Question: I created markers on the map. When I click on them, the custom info windows are always as wide as the screen.
I tried setting 'layout_width="200dp"' but that didn't help. I also tried setting
'''
view.setLayoutParams(new LayoutParams(GetDipsFromPixel(200), GetDipsFromPixel(300)));
'''
I can set the width of the textviews by setting 'snippetUi.setWidth(GetDipsFromPixel(200));' but the layout still remains screen wide.
'''
<?xml version="1.0" encoding="utf-8"?>
<LinearLayout xmlns:android="http://schemas.android.com/apk/res/android"
android:layout_width="wrap_content"
android:layout_height="wrap_content"
android:orientation="vertical"
android:background="#FFFFFF"
android:layout_marginLeft="30dp"
android:layout_marginRight="30dp"
android:padding="10dp" >
<LinearLayout
android:layout_width="wrap_content"
android:layout_height="wrap_content"
android:orientation="horizontal"
android:background="#FFFFFF"
android:gravity="center_vertical">
<ImageView
android:id="@+id/worldmap_infowindow_profileimg"
android:layout_width="20dp"
android:layout_height="20dp"
android:src="@drawable/noimage" />
<TextView
android:id="@+id/worldmap_infowindow_username"
android:layout_width="wrap_content"
android:layout_height="wrap_content"
android:text="To do No.2."
android:textColor="#000000"
android:textSize="16sp"
android:textStyle="bold"
android:paddingLeft="5dp"/>
</LinearLayout>
<View android:id="@+id/separator"
android:background="#ababab"
android:layout_width = "fill_parent"
android:layout_marginTop="3dp"
android:layout_marginBottom="3dp"
android:layout_height="1dp"/>
<TextView
android:id="@+id/worldmap_infowindow_name"
android:layout_width="wrap_content"
android:layout_height="wrap_content"
android:text="See the Giza Pyramids"
android:textColor="#000000"
android:textSize="16sp"
android:textStyle="bold" />
<TextView
android:id="@+id/worldmap_infowindow_details"
android:layout_width="wrap_content"
android:layout_height="wrap_content"
android:text="It was fascinating! It's a shame that it was raining, though."
android:textColor="#000000"
android:textSize="14sp"
android:textStyle="normal" />
</LinearLayout>
'''
Class:
'''
private class CustomInfoWindowAdapter implements InfoWindowAdapter {
private View view;
public CustomInfoWindowAdapter() {
view = getLayoutInflater().inflate(R.layout.custom_infowindow, null);
}
@Override
public View getInfoContents(Marker marker) {
if (WorldMap.this.myMarker != null
&& WorldMap.this.myMarker.isInfoWindowShown()) {
WorldMap.this.myMarker.hideInfoWindow();
WorldMap.this.myMarker.showInfoWindow();
}
return null;
}
@Override
public View getInfoWindow(final Marker marker) {
WorldMap.this.myMarker = marker;
final String title = marker.getTitle();
final TextView titleUi = ((TextView) view.findViewById(R.id.worldmap_infowindow_name));
if (title != null) {
titleUi.setText(title);
} else {
titleUi.setText("");
}
final String snippet = marker.getSnippet();
final TextView snippetUi = ((TextView) view.findViewById(R.id.worldmap_infowindow_details));
if (snippet != null) {
snippetUi.setText(snippet);
} else {
snippetUi.setText("");
}
return view;
}
}
'''

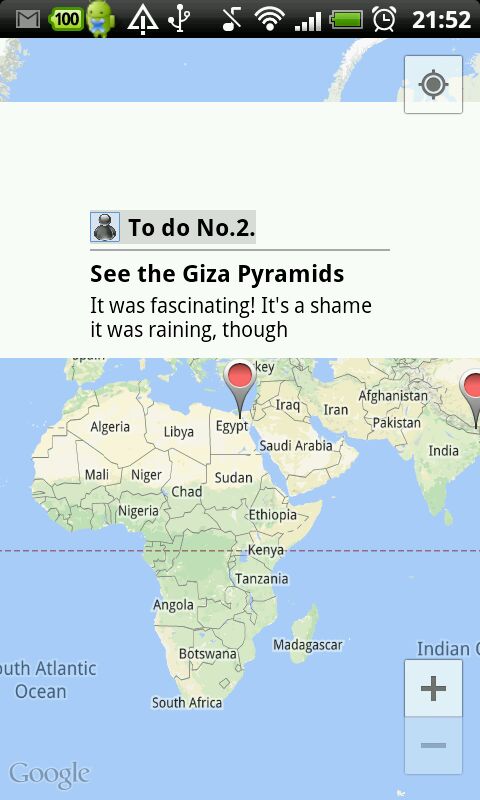
Answer: If you want to show custom window with fixed size ( Height or Width ) then you have to make drawable and set it as a background of XML.
I have posted my answer <URL> with solution.You can refer how it works.